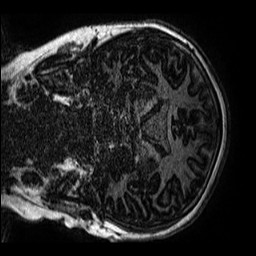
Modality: MP2RAGE
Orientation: coronal
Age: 13
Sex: male
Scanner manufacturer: siemens
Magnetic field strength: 3 T
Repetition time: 4 s
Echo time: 0.00299 s